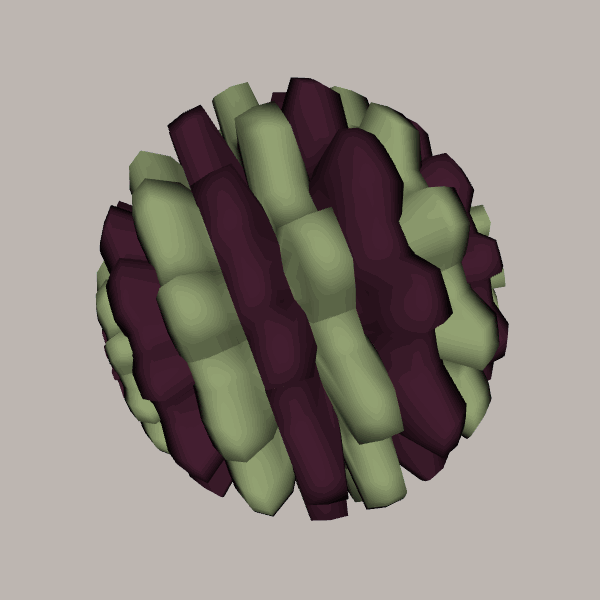
Background: light